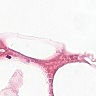
Metastatic tissue present: no